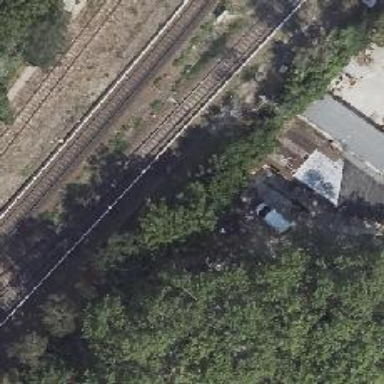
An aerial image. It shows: Railway switch with turnout to the right.